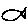
Label: fish